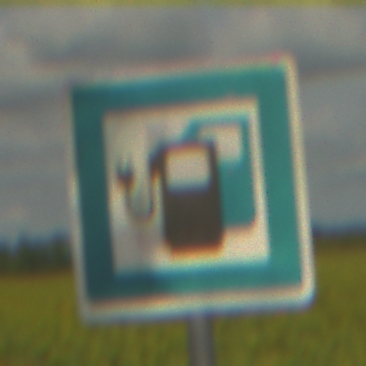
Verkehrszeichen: LadestationFuerElektrofahrzeuge
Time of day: Midday
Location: Outdoor (RoadRail)
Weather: PartlyCloudy
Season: NotSpecified
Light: Natural